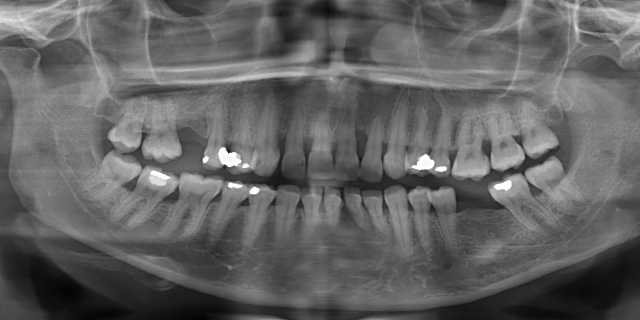
adult